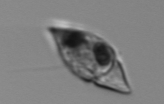
Label: Amphidinium